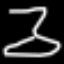
Label: hourglass